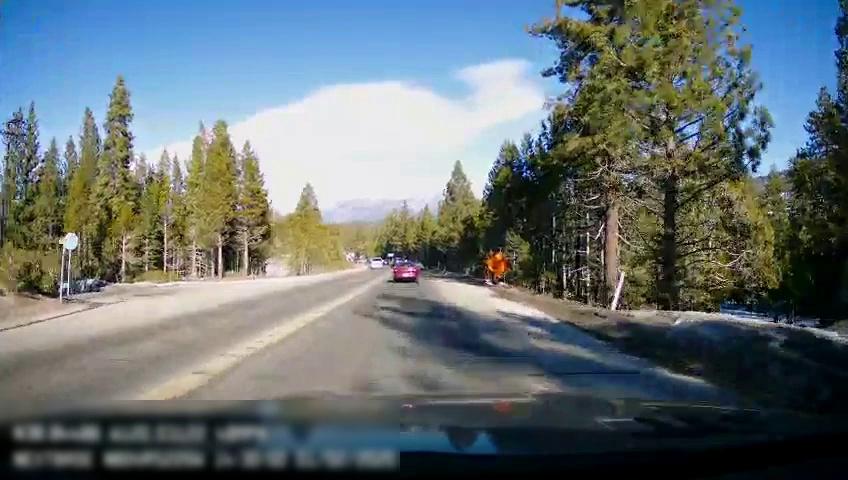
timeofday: Day
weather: Sunny
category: Drivable Space
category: Vehicles | Car
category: Vehicles | SUV
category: Vehicles | SUV
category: Lanes | Opposite Lane
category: Lanes | Current Lane
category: Traffic | Signs